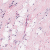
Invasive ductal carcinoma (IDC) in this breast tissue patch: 0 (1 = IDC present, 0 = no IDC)